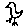
Label: bird